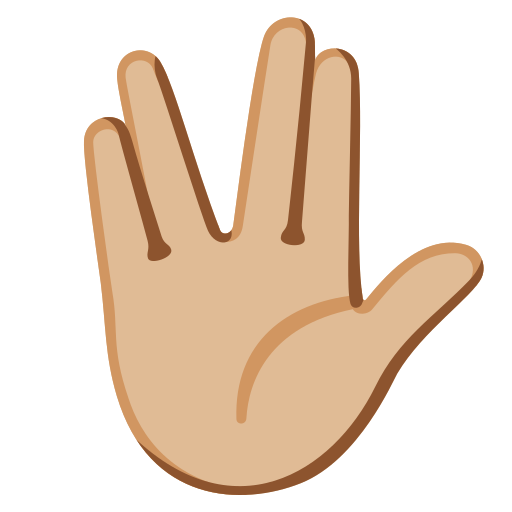
Emoji: 🖖🏼